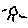
Label: sun